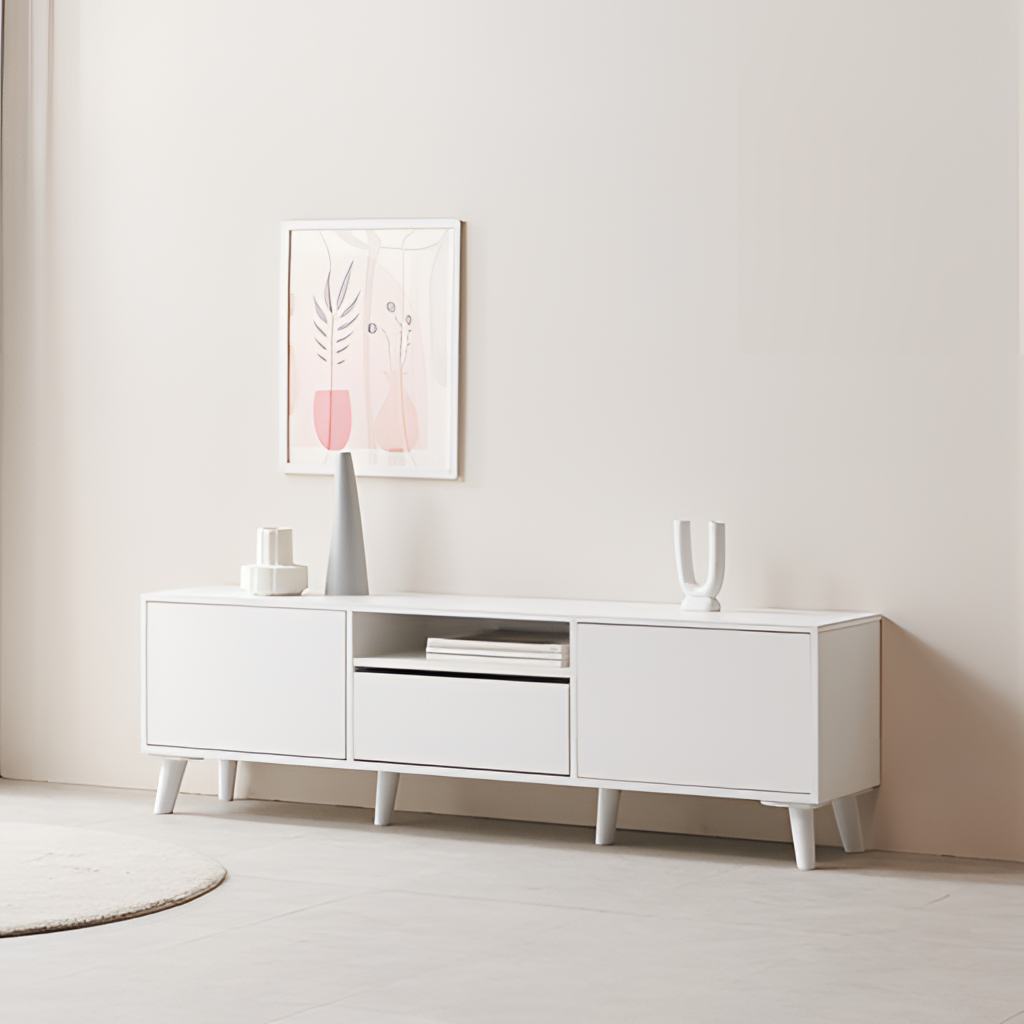
living room, white wood sideboard, tile flooring, with large square pattern, minimalist, paint wallpaper, with solid pattern